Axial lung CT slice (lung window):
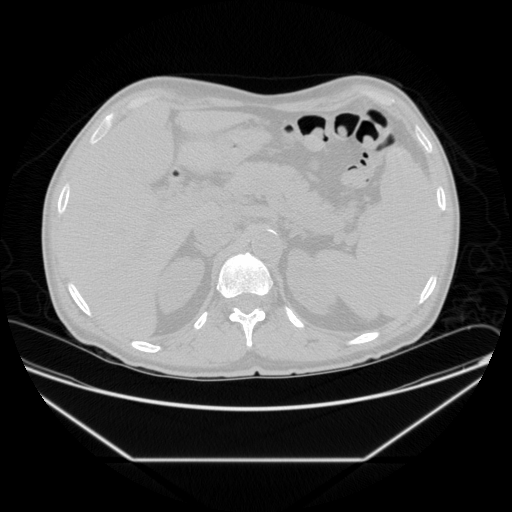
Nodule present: no